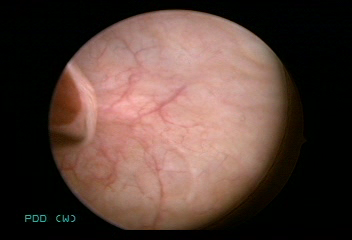
Modality: WLC
Class: Foreign bodies
Subclass: AirBubble
Bladder cancer association: No
Annotated structures: Air bubble